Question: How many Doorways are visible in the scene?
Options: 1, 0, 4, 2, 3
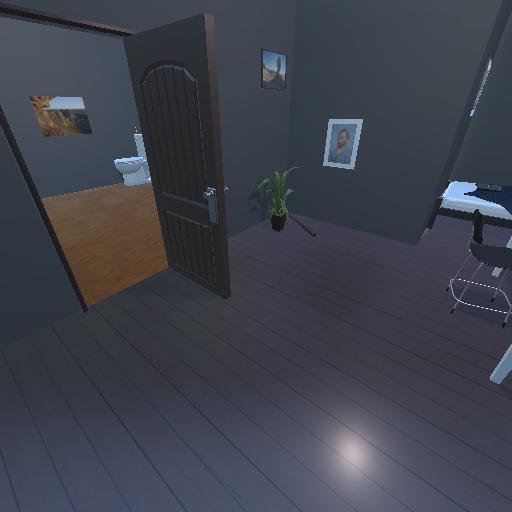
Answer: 1